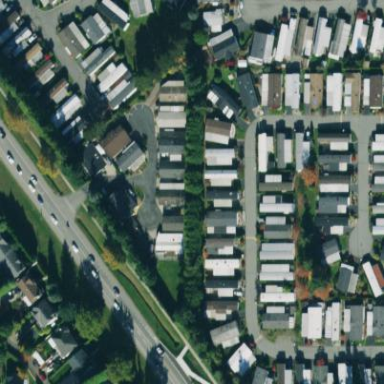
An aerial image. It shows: Residential area with mobile homes.